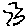
Label: hexagon